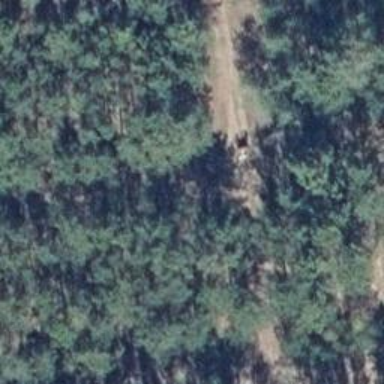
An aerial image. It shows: Sandy track road with grade4 tracktype.